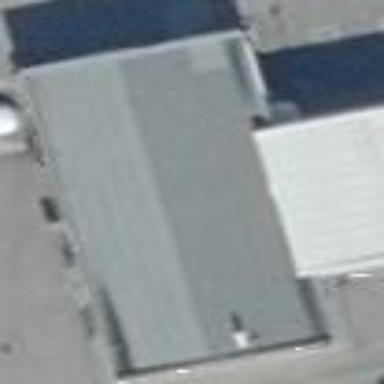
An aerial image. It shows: Building that serves as fuel station.